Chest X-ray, PA view. Patient: 38 years old, sex M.
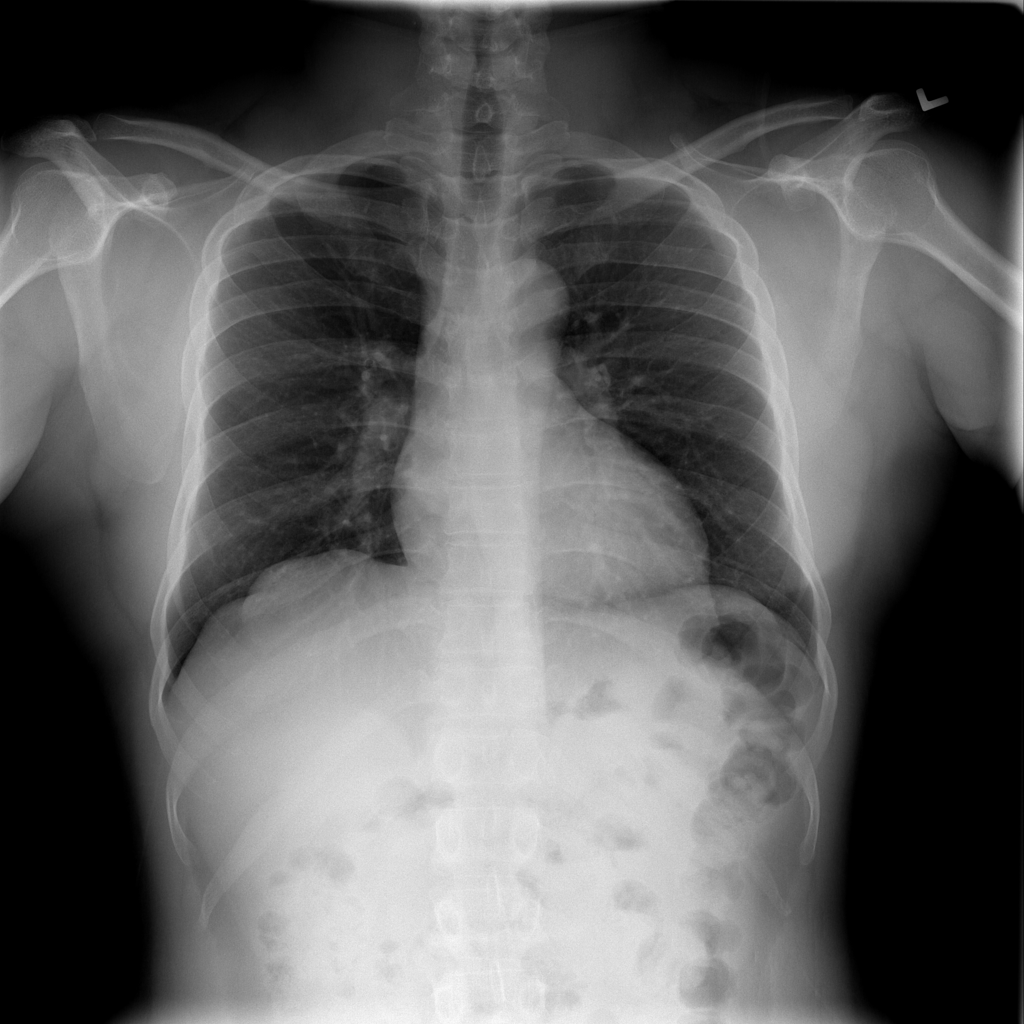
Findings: No Finding